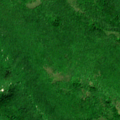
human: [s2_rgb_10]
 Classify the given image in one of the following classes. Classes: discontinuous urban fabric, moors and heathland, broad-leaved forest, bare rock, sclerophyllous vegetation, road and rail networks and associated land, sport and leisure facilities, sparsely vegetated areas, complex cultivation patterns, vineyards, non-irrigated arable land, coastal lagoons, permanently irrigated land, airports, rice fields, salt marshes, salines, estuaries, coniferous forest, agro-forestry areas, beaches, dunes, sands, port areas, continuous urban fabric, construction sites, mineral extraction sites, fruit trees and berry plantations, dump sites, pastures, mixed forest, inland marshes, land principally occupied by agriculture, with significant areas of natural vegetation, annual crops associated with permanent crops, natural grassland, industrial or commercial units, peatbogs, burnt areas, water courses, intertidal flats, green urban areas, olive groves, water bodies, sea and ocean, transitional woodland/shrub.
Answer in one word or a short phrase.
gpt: land principally occupied by agriculture, with significant areas of natural vegetation, broad-leaved forest